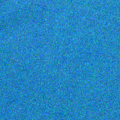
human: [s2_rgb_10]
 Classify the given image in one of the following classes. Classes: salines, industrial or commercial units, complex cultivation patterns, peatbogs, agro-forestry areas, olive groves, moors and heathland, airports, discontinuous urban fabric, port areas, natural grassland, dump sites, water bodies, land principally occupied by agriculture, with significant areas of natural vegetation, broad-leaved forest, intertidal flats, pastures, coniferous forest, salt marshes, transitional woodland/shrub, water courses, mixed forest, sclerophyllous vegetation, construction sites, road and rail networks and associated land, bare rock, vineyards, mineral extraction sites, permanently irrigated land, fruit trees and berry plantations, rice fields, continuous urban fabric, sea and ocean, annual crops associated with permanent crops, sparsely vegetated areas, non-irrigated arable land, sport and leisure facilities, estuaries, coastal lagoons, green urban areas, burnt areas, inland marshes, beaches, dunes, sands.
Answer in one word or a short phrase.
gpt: sea and ocean